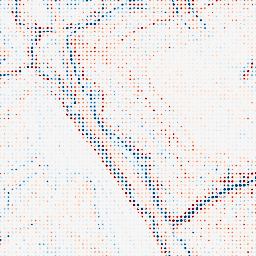
Category: multiscale
Decomposition family: dog_multiscale
Decomposition parameters: sigma_ratio: 1.6
n_scales: 3
base_sigma: 0.5
Upsampling method: sinc_blackman
Upsampling parameters: scale: 8
kernel_size: 4
Upsampling scale: 8